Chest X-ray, PA view. Patient: 66 years old, sex M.
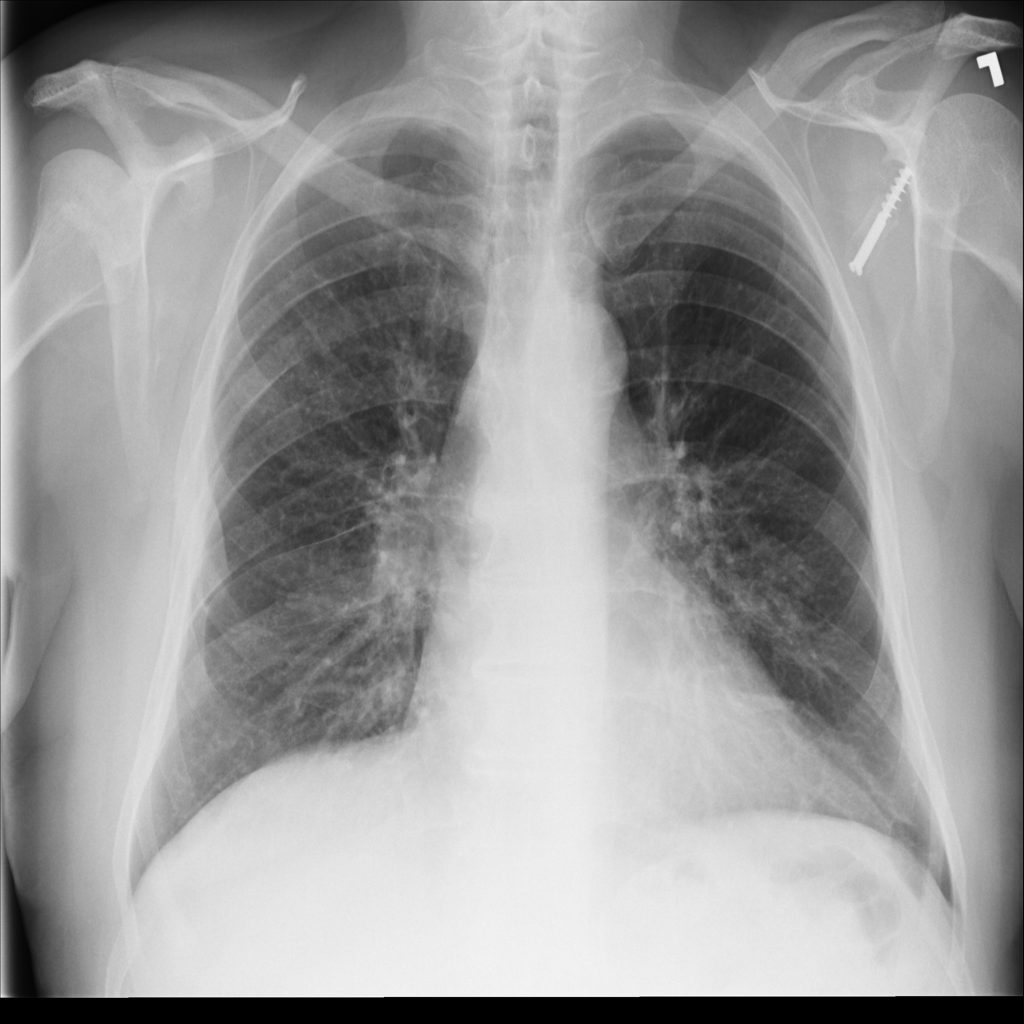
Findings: Infiltration